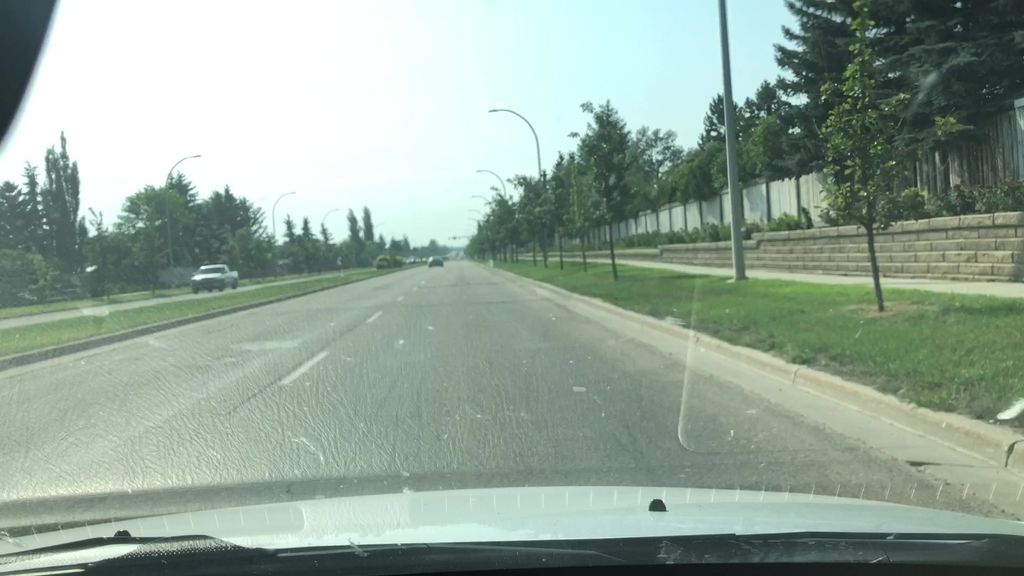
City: edmonton